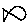
Label: fish